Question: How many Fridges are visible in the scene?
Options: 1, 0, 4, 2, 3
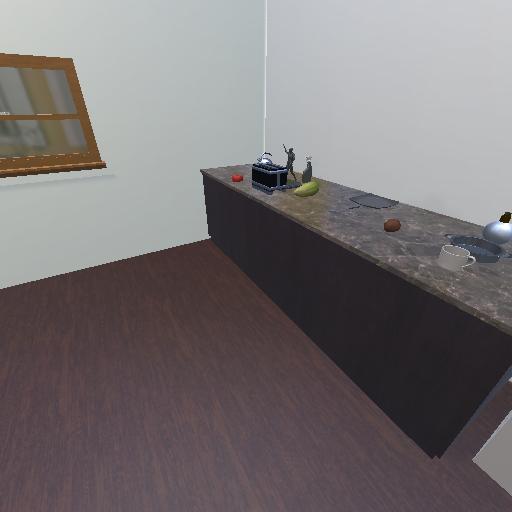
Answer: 1